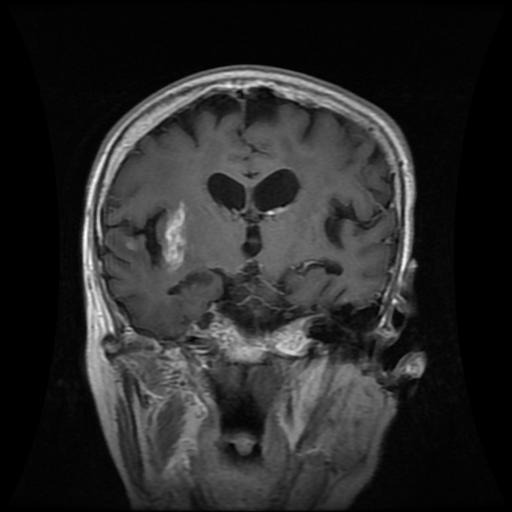
Label: glioma